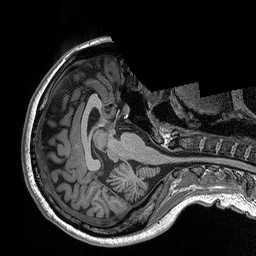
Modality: T1w
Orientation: axial
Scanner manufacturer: siemens
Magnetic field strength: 3 T
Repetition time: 2.3 s